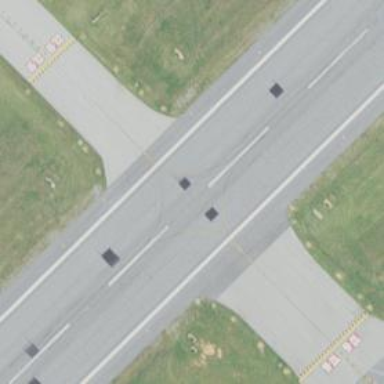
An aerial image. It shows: View of taxiway at the airport.